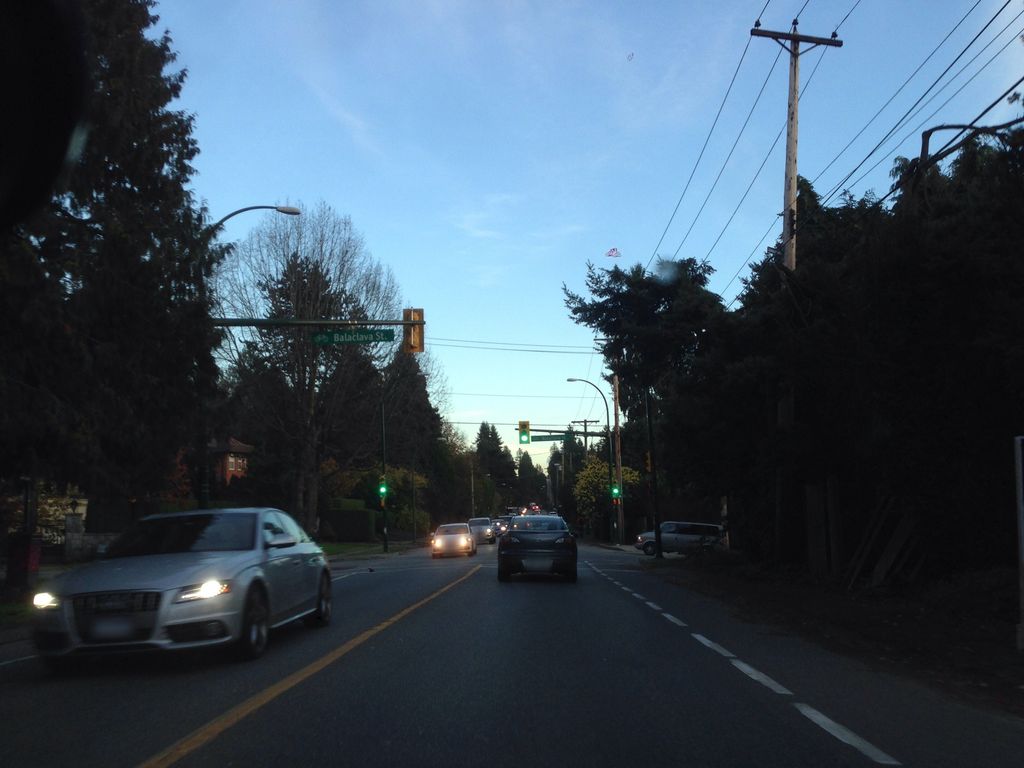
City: vancouver